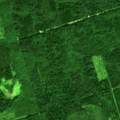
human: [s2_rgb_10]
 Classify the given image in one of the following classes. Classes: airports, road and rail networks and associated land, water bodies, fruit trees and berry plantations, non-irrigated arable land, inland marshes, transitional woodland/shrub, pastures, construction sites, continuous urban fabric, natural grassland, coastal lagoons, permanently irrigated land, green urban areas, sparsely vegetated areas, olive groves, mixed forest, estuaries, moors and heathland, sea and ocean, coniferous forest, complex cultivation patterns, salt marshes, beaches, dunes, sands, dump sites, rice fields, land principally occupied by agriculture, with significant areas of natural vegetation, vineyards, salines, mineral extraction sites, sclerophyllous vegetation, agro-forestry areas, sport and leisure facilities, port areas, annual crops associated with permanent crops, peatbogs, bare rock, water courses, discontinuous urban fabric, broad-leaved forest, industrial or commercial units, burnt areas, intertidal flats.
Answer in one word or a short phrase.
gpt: broad-leaved forest, mixed forest, transitional woodland/shrub